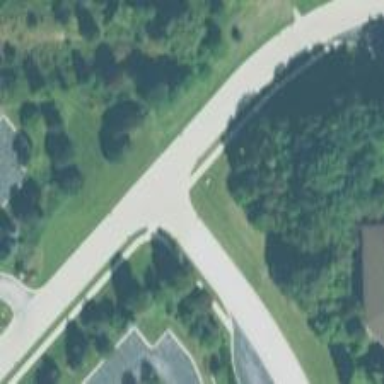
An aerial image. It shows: Unmarked road crossing.